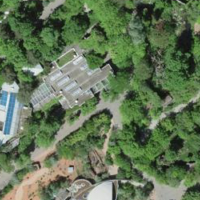
EUNIS habitat code: 53
Species observed at this site:
Potentilla recta